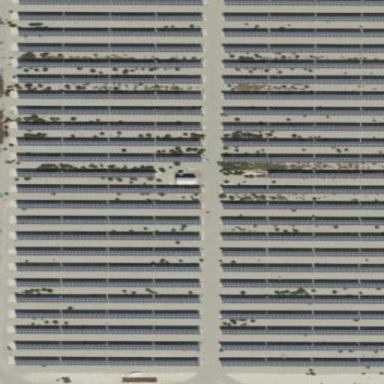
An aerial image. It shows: Solar power generator using photovoltaic panels.